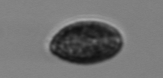
Label: Pseudochattonella_farcimen